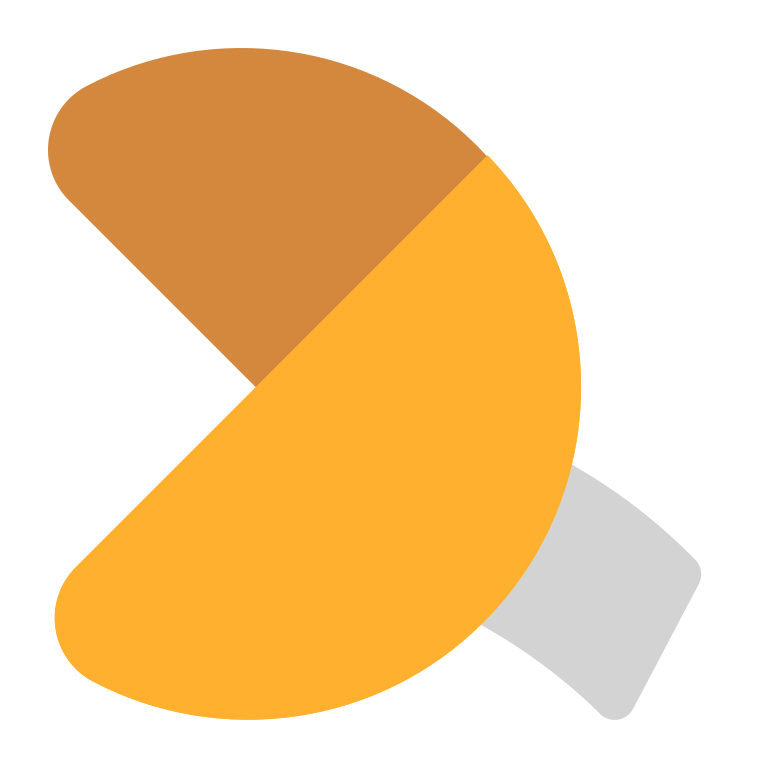
fortune cookie flat